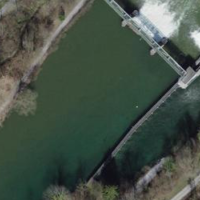
EUNIS habitat code: 15
Species observed at this site:
Humulus lupulus